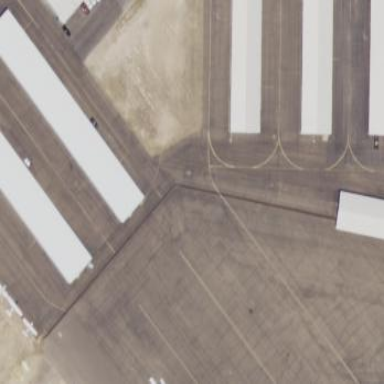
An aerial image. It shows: Hangar located at airport.